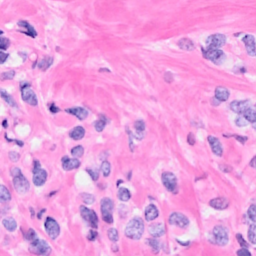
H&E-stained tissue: Breast